Interaction volume radius: 5 \u00c5
Interaction volume height: 30 \u00c5
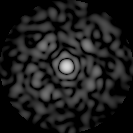
Disorder parameter: 0.8183